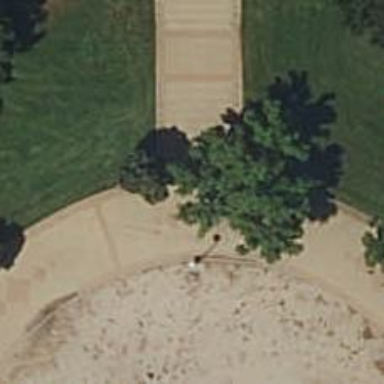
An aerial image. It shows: Path made of paving stones.